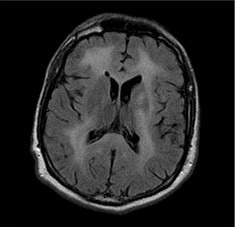
Label: notumor